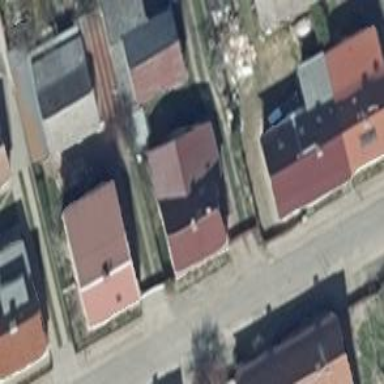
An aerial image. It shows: View of roof with edges.